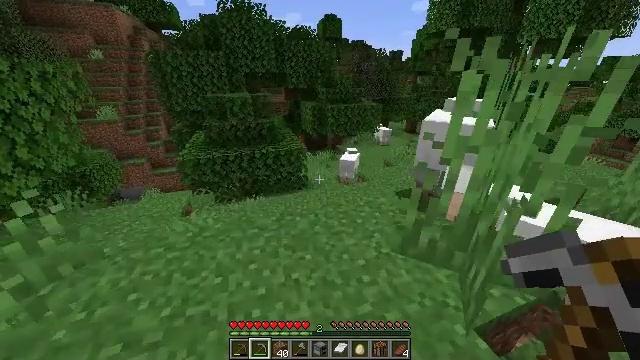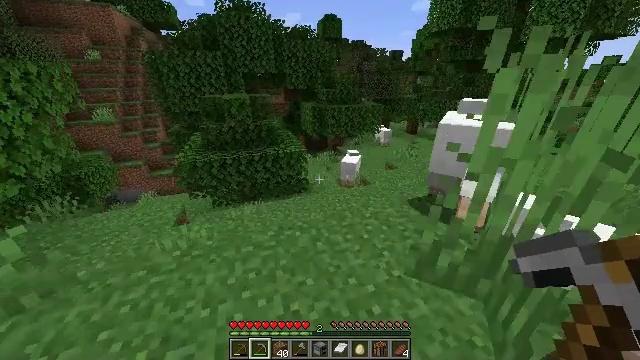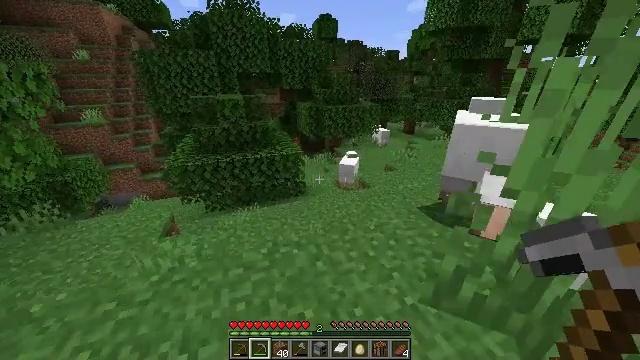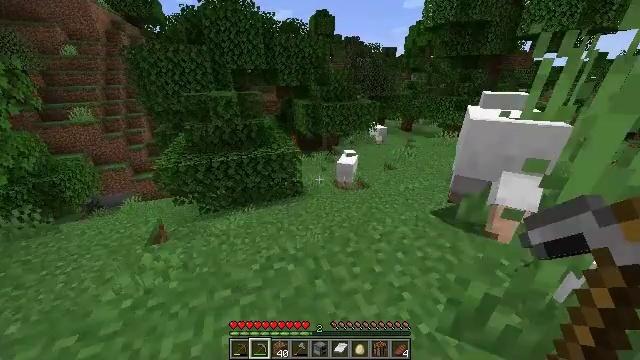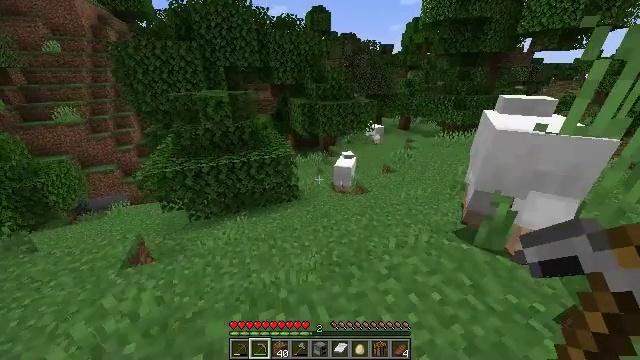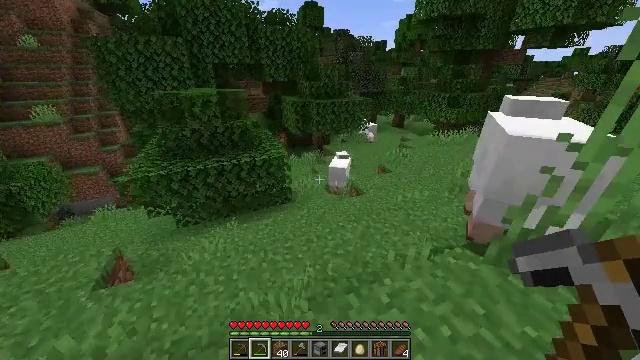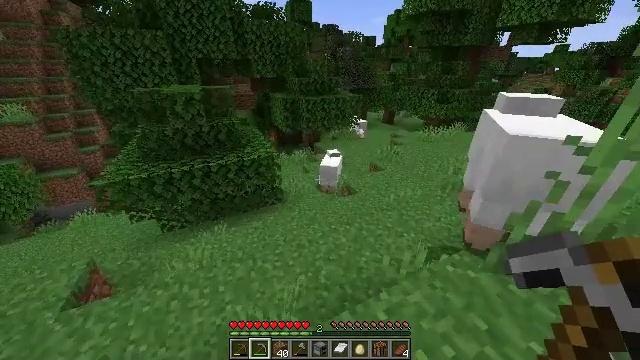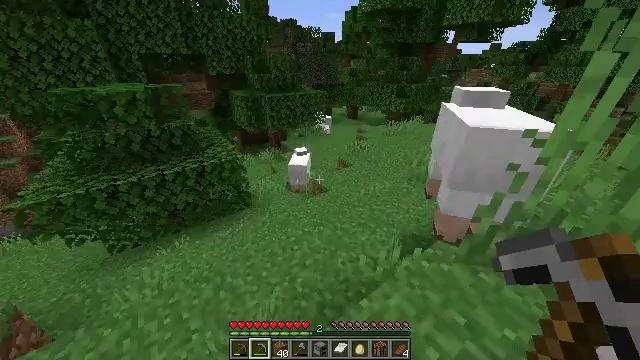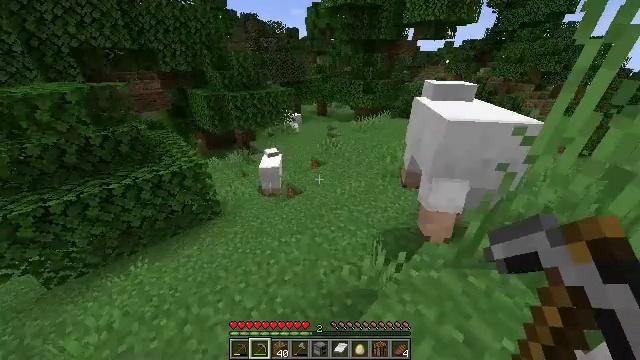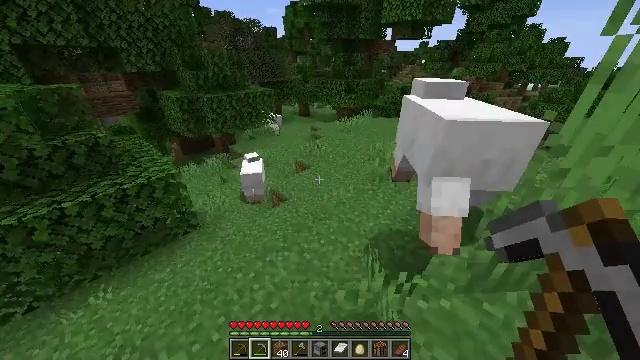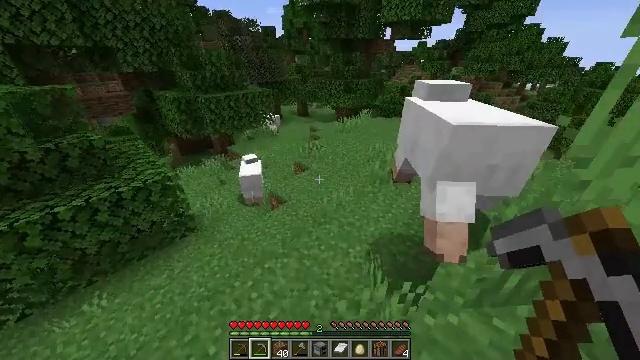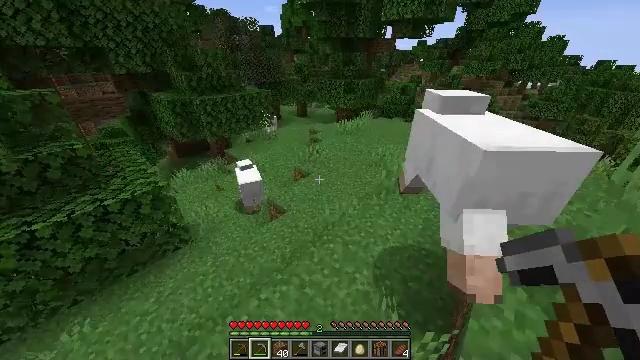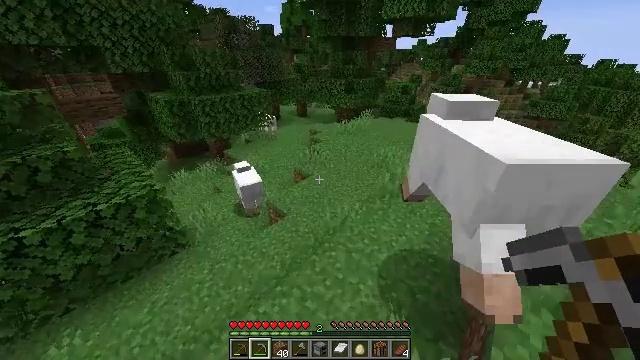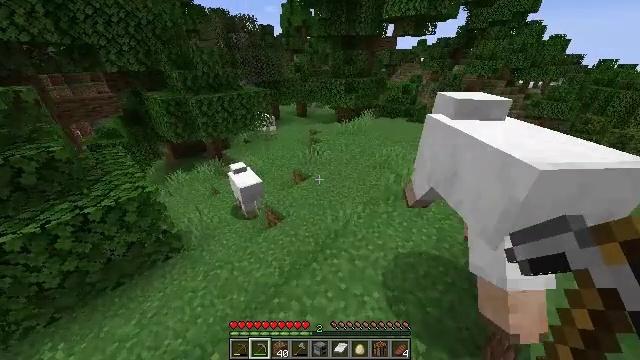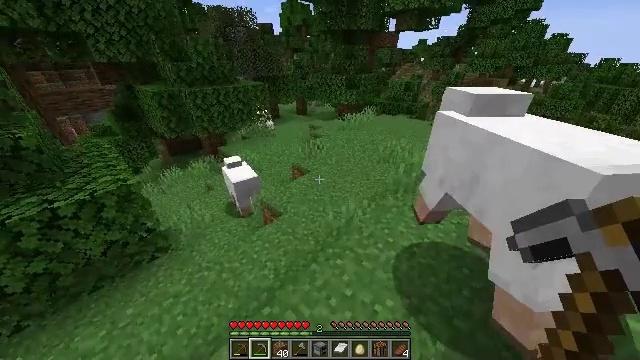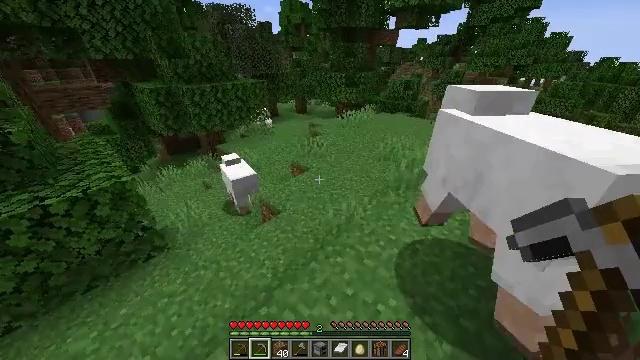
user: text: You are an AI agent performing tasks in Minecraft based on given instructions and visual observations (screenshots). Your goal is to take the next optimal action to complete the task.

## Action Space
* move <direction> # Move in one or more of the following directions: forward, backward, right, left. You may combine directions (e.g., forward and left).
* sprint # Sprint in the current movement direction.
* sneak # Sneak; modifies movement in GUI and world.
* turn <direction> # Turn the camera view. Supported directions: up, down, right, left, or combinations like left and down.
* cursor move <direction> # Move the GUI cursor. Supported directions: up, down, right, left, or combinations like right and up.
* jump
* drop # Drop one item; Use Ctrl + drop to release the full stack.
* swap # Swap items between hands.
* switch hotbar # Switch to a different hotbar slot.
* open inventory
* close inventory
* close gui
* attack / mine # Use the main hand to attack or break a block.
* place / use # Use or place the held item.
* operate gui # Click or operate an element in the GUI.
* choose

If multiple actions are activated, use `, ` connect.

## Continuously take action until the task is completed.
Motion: motion action
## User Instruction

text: Gather oak leaves by attacking.
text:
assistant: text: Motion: move forward, sprint
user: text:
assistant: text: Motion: move forward, sprint
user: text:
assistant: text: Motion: move forward, sprint
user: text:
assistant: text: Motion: move forward, sprint
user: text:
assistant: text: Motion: move forward, sprint, turn right
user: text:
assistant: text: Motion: move forward, sprint, turn right
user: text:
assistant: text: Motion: move forward, sprint, turn right
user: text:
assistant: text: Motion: move forward, sprint, turn right
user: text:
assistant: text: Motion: move forward, sprint, turn right
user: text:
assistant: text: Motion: move forward, sprint
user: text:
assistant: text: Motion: move forward, sprint
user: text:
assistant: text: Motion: move forward, sprint
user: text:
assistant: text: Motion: move forward, sprint
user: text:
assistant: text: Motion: move forward, sprint
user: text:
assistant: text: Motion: move forward, sprint
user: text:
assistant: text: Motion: move forward, sprint
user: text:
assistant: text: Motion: move forward, sprint
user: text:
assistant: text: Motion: move forward, sprint
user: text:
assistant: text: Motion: move forward, sprint
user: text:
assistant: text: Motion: move forward, sprint
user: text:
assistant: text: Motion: move forward, sprint
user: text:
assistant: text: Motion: move forward, sprint
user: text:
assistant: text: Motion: move forward, sprint
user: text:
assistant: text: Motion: move forward, sprint
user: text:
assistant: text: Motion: move forward, sprint
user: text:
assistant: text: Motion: move forward, sprint
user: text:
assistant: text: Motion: move forward, sprint
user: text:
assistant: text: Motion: move forward, sprint, turn right
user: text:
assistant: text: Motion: move forward, sprint
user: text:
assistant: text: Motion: move forward, sprint